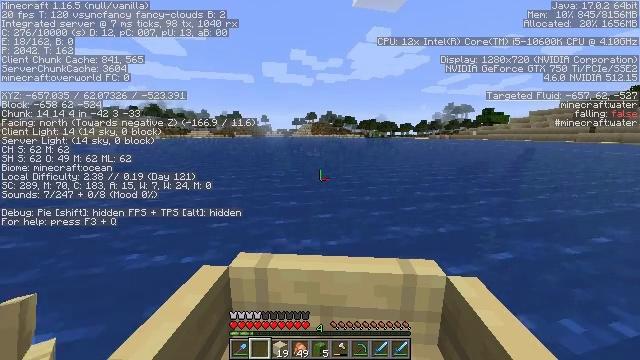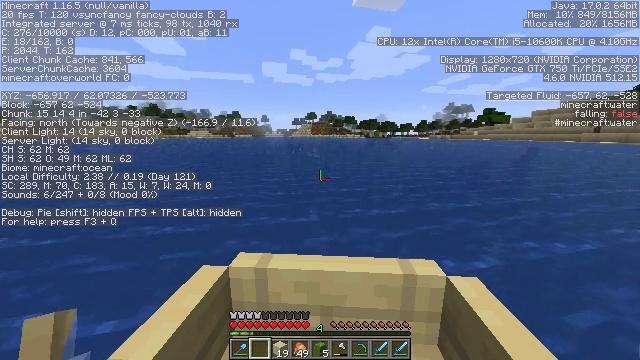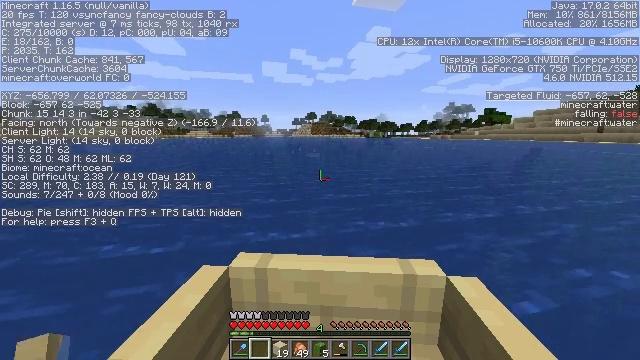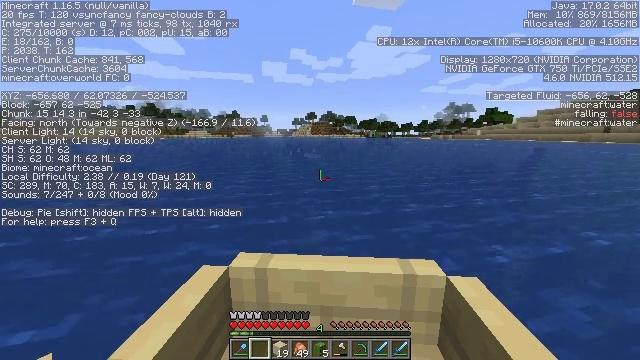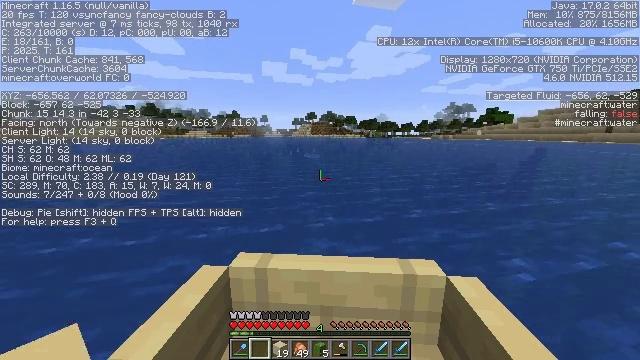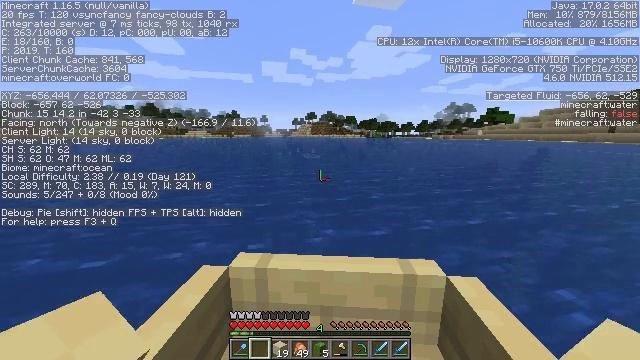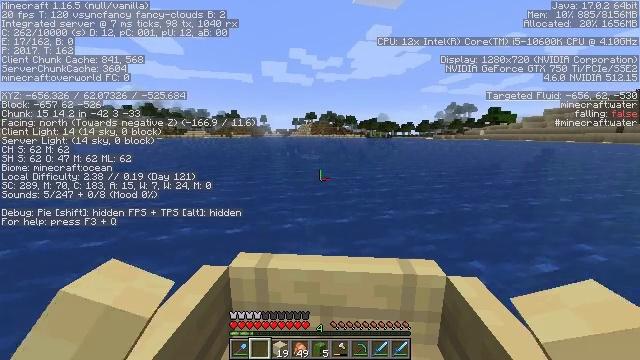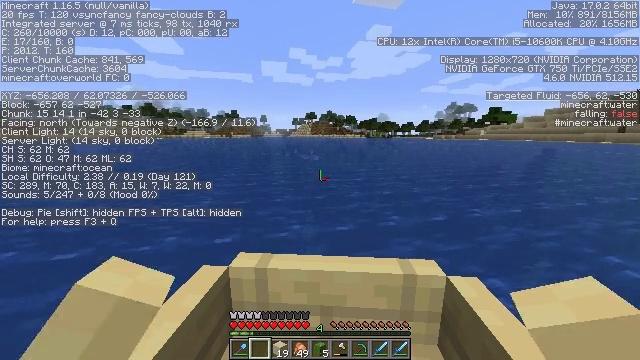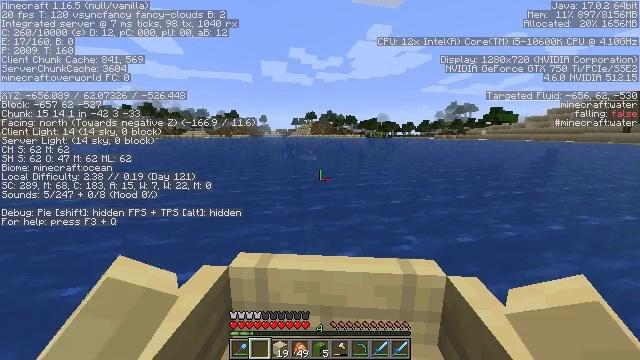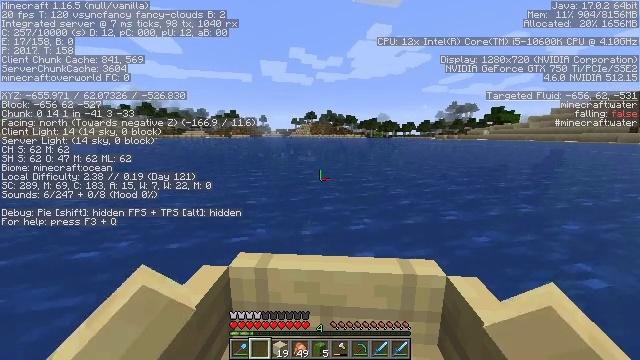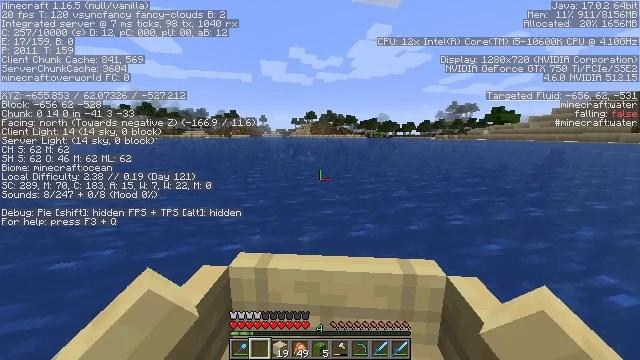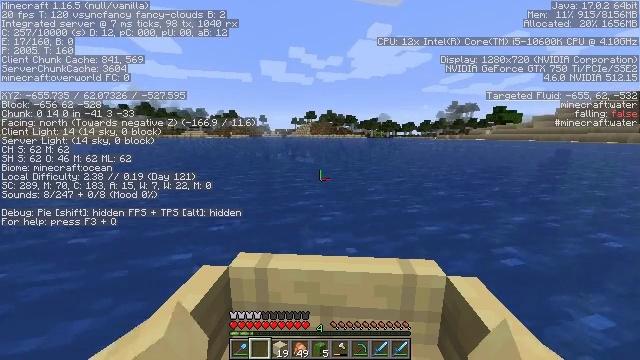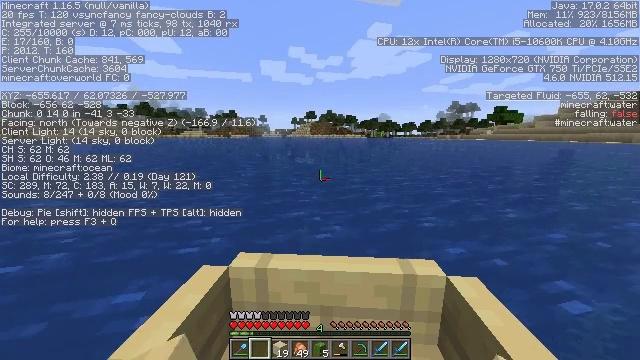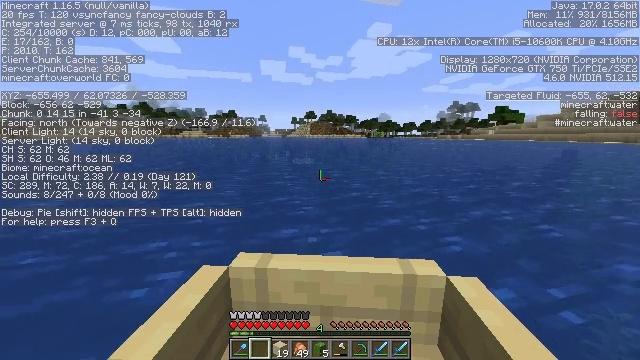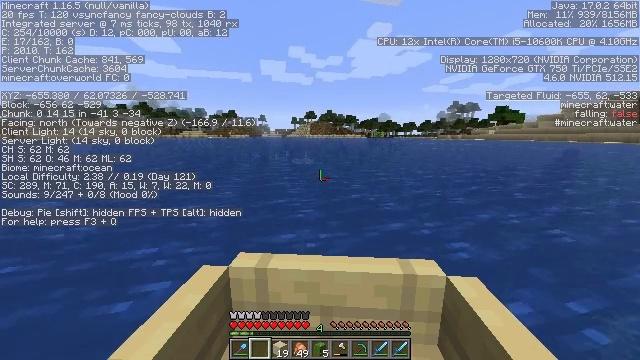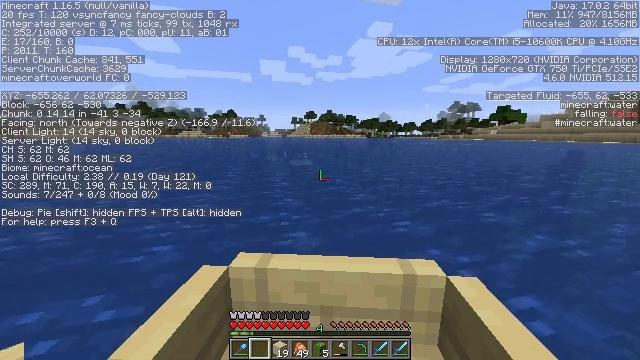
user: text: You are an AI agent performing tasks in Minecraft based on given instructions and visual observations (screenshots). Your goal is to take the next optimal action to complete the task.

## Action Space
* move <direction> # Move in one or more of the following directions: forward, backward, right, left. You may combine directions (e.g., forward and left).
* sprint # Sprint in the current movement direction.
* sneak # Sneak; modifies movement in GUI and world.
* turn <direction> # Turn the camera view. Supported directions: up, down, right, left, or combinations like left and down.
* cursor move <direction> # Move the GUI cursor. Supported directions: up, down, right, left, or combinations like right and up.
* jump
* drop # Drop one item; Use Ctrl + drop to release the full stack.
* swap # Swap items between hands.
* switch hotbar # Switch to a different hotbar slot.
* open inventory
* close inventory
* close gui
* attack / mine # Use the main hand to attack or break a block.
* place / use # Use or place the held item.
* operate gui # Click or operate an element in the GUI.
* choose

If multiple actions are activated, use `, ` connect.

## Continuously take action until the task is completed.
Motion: motion action
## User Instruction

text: Harvest seagrass from the waterbed.
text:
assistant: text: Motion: move forward
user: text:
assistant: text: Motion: move forward
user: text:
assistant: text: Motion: move forward
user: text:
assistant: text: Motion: move forward
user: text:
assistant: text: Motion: move forward
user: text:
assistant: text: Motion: move forward
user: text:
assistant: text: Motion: move forward
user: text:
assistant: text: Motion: move forward
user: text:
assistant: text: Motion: move forward
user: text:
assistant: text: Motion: move forward
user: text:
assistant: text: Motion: move forward
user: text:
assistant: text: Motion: move forward
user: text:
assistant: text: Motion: move forward
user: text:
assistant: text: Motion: move forward
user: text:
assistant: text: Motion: move forward
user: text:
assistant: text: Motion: move forward
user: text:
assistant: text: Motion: move forward
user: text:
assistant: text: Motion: move forward
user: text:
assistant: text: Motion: move forward
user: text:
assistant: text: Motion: move forward
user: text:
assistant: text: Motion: move forward
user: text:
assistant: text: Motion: move forward
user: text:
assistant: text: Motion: move forward
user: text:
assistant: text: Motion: move forward
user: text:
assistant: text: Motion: move forward
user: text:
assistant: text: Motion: move forward
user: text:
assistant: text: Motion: move forward
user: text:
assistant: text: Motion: move forward
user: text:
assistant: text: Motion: move forward
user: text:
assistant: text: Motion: move forward